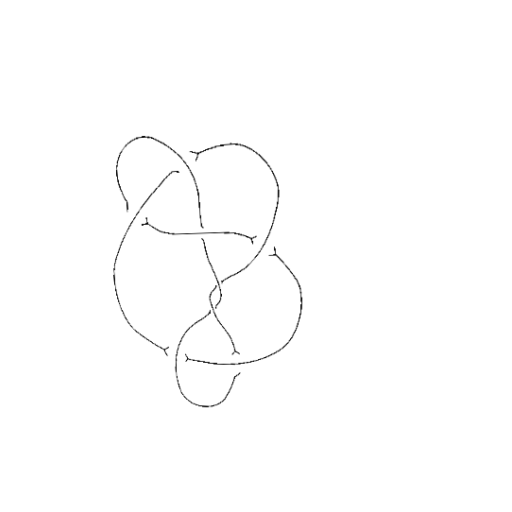
Crossing number: 8